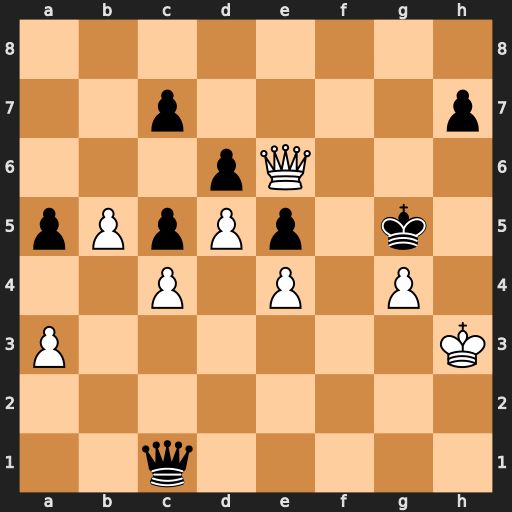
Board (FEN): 8/2p4p/3pQ3/pPpPp1k1/2P1P1P1/P6K/8/2q5
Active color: w
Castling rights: -
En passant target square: -
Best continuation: Qf5+ Kh6 Qf6#